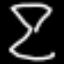
Label: hourglass